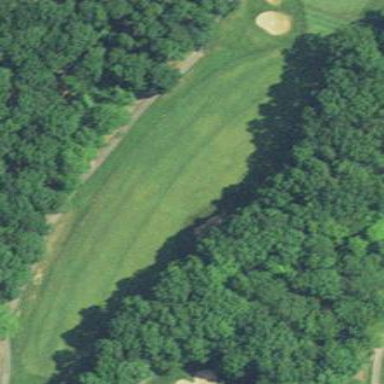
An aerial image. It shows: Grassy area designated as golf fairway.